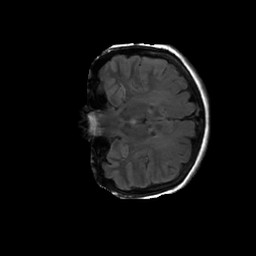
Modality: FLAIR
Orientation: coronal
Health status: ill
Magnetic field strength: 3 T